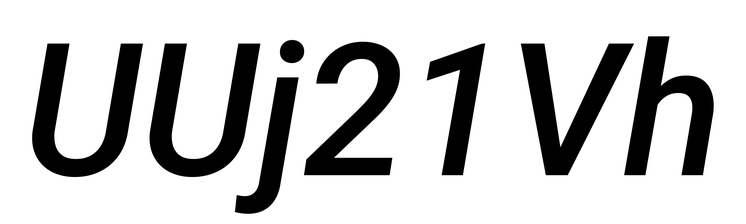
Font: Roboto-Italic_Medium_Italic